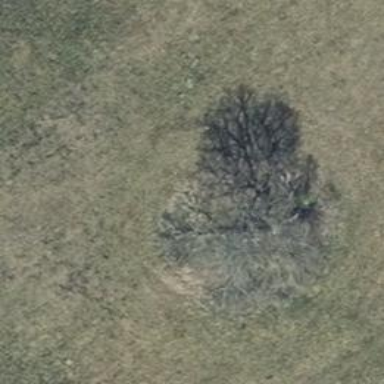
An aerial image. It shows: Deciduous broadleaved tree.